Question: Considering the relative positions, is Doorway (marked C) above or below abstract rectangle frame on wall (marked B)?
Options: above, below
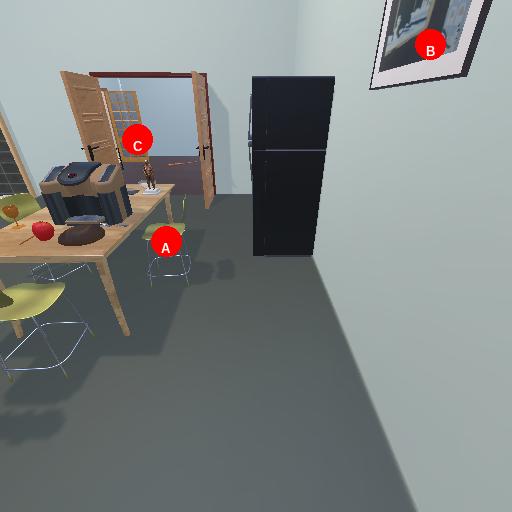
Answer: above